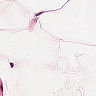
Metastatic tissue present: no